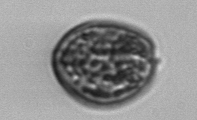
Label: Prorocentrum